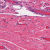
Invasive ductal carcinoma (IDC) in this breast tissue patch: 0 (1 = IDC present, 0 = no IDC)